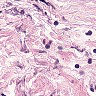
Metastatic tissue present: no